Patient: sex M, age 69
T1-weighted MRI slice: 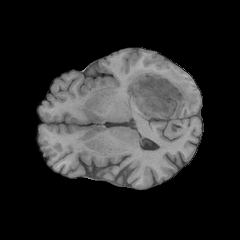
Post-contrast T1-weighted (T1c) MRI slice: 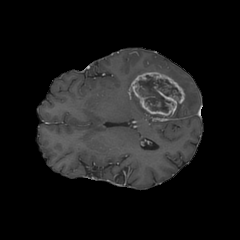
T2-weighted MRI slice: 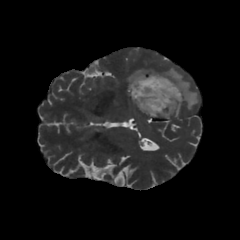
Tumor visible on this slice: yes
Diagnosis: Glioblastoma, IDH-wildtype
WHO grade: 4